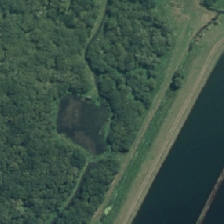
Land cover: lake_pond